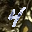
Label: 4